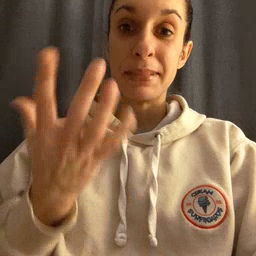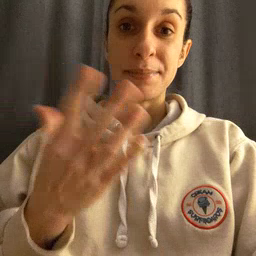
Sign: many